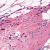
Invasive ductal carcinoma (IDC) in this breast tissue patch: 0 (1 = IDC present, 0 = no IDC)